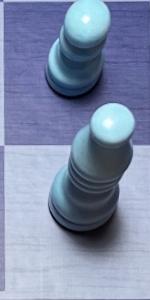
Label: Bishop_White